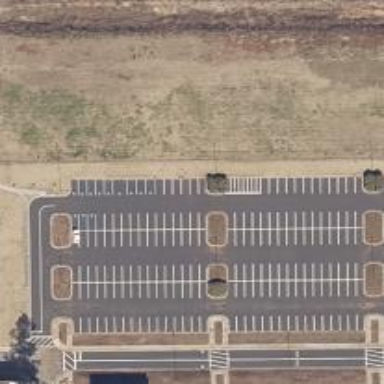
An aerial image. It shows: Parking space.